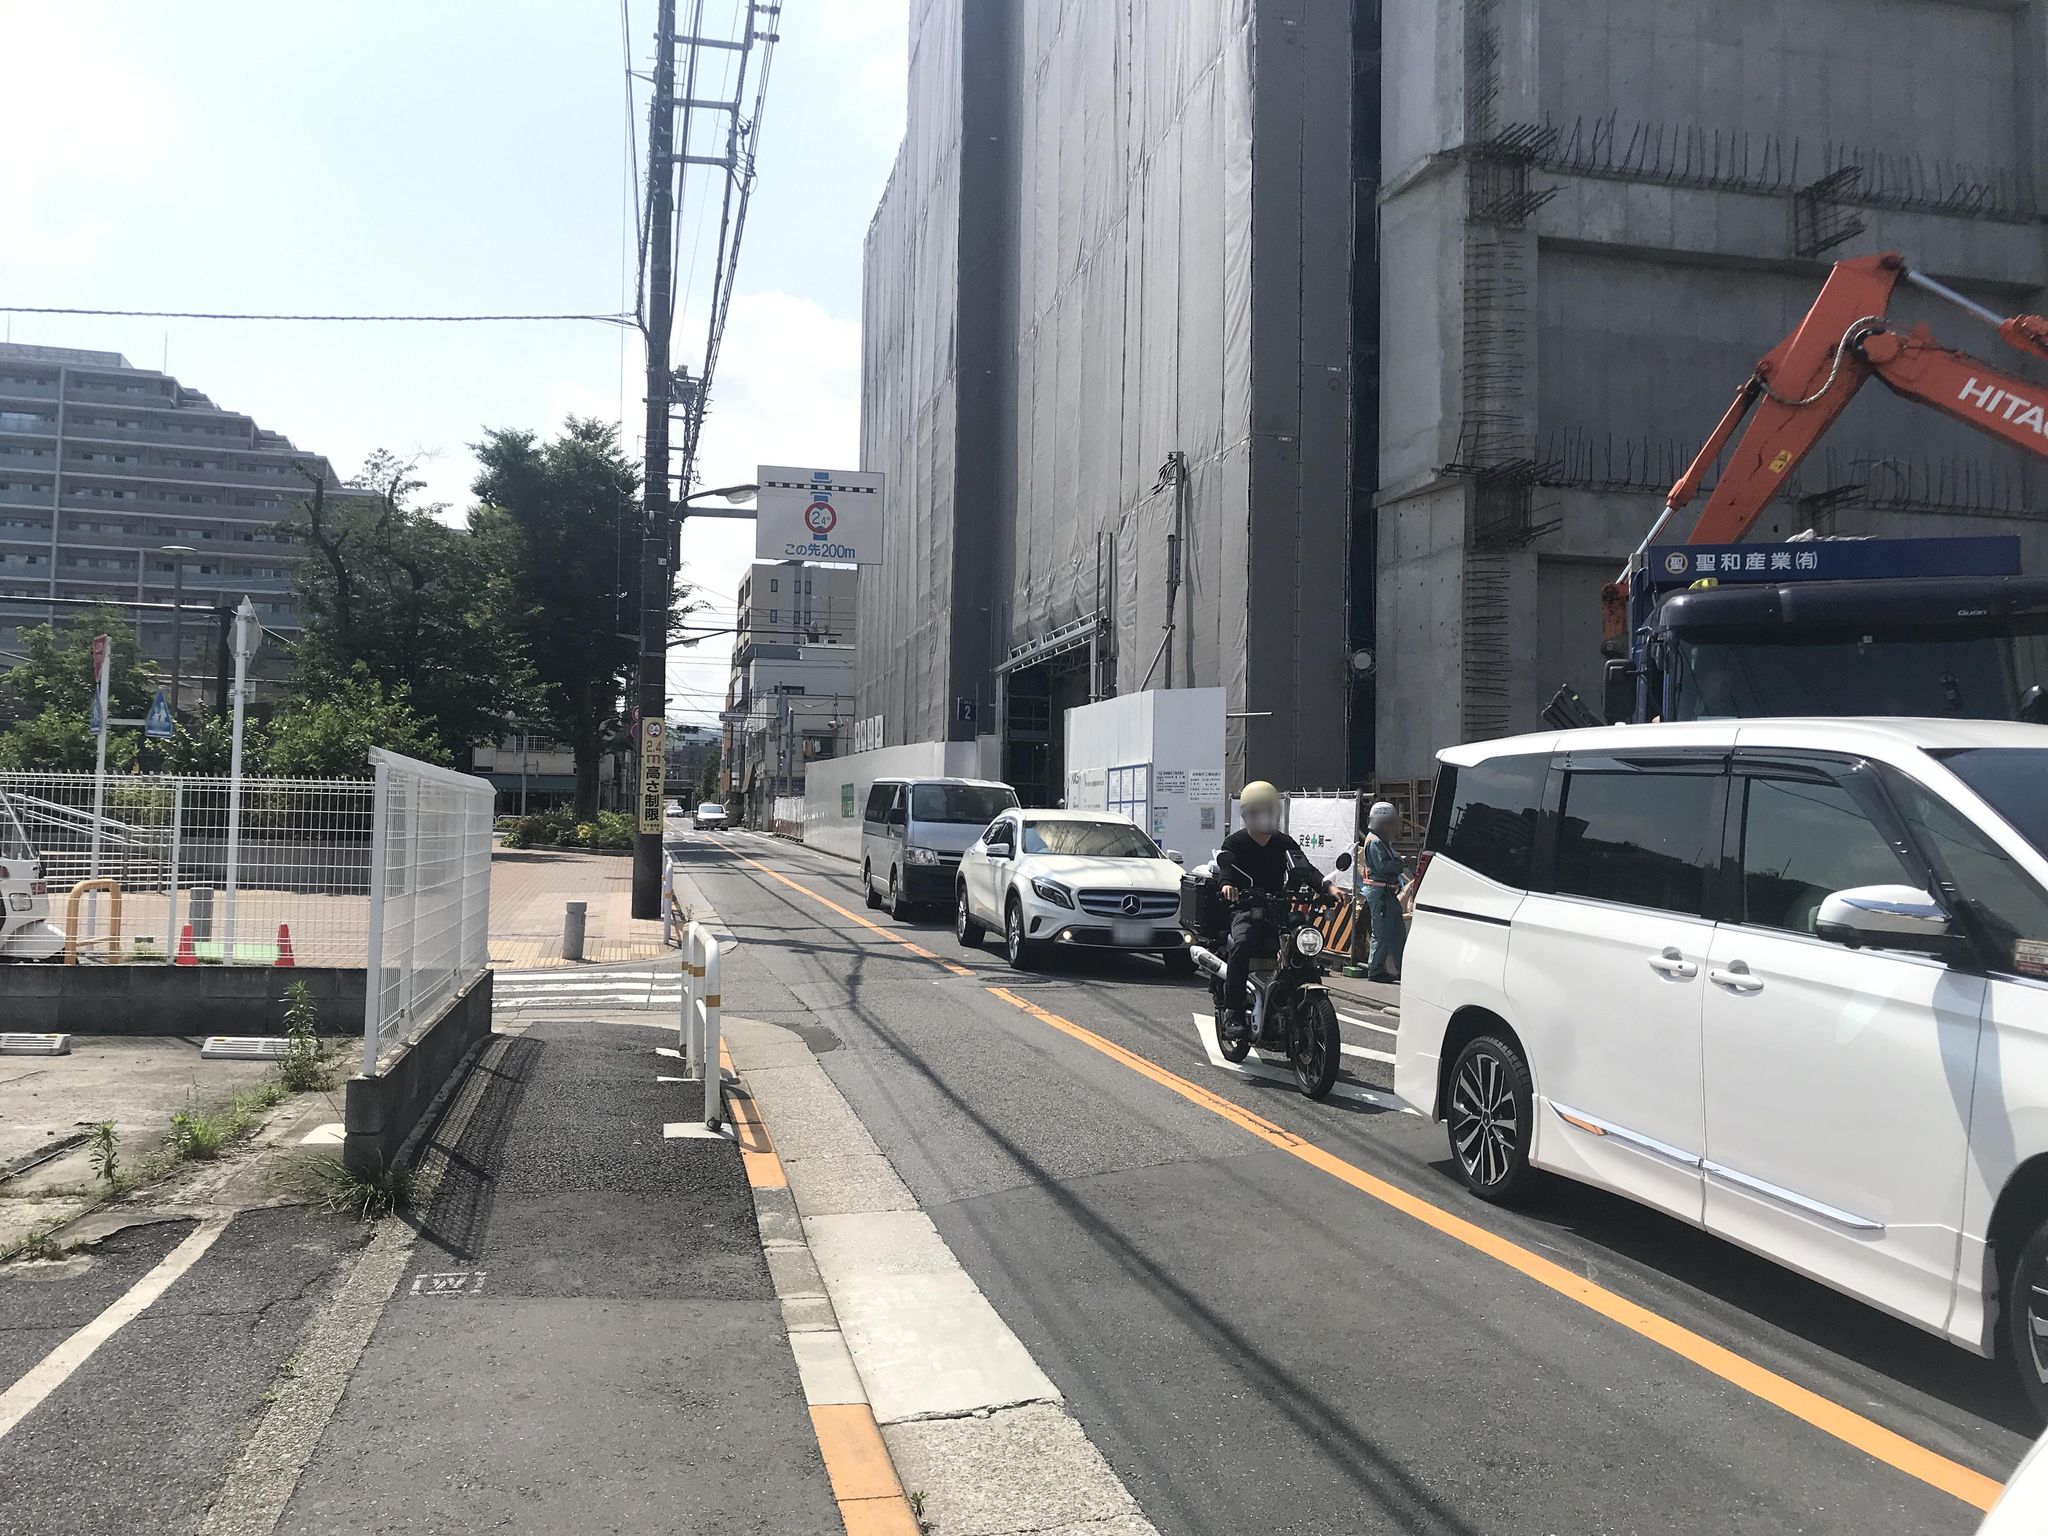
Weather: cloudy
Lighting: day
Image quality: good
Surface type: walking surface
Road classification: service, residential
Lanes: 2
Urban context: urban centre
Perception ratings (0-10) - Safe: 2.36, Lively: 7.9, Beautiful: 2.97, Boring: 3.86, Depressing: 4.9, Wealthy: 6.06